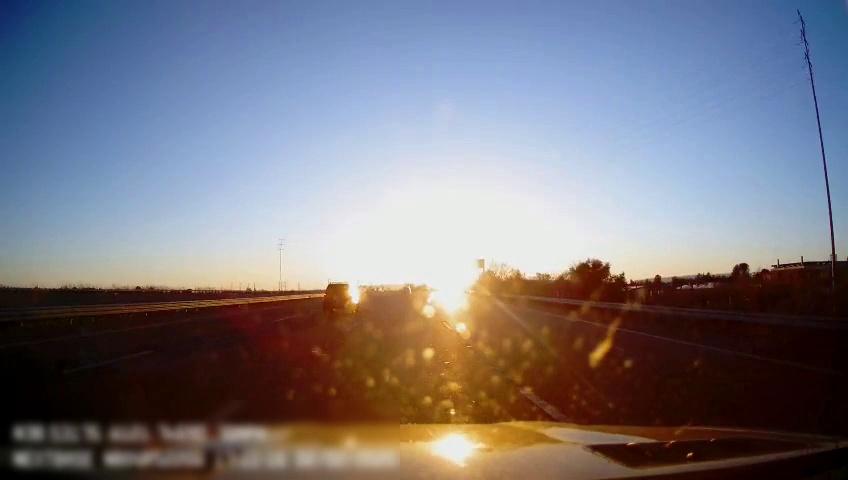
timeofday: Day
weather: Sunny
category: Drivable Space
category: Drivable Space
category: Vehicles | SUV
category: Lanes | Alternate Lane
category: Lanes | Alternate Lane
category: Lanes | Current Lane
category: Lanes | Current Lane
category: Lanes | Alternate Lane